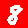
Digit: 8